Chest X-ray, AP view. Patient: 33 years old, sex M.
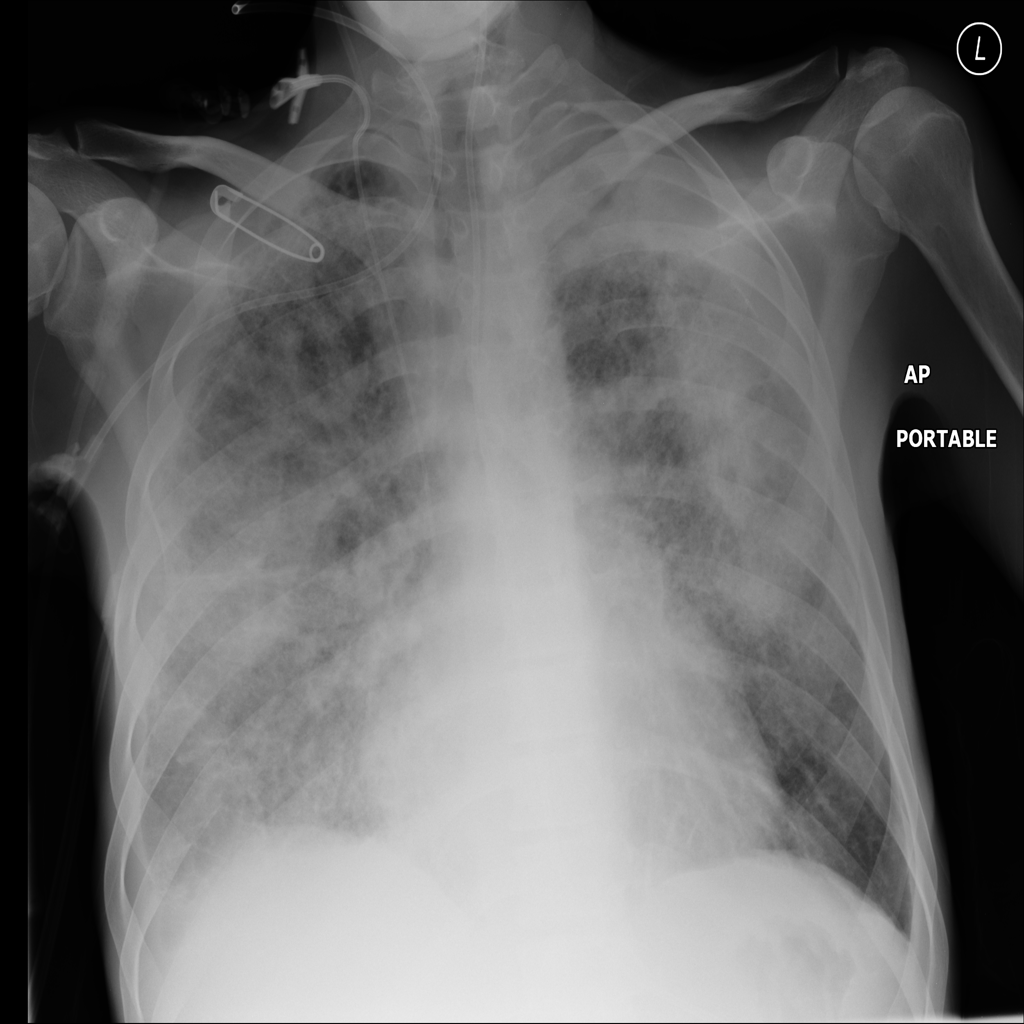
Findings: Consolidation, Edema, Effusion, Pneumonia